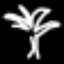
Label: palm tree